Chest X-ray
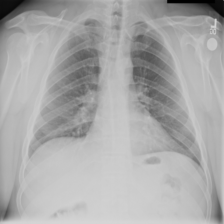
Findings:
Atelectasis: negative
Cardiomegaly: negative
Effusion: negative
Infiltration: negative
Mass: negative
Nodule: negative
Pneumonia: negative
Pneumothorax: negative
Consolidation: negative
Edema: negative
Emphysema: negative
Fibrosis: negative
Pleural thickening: negative
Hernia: negative